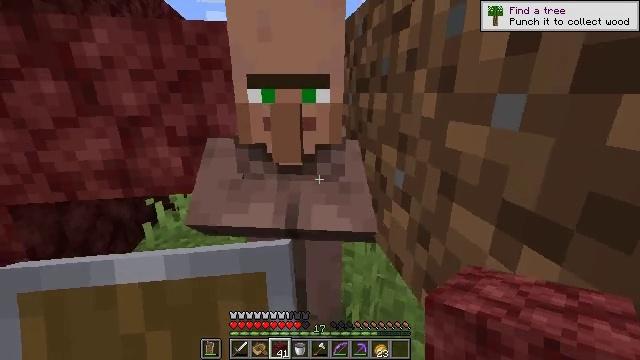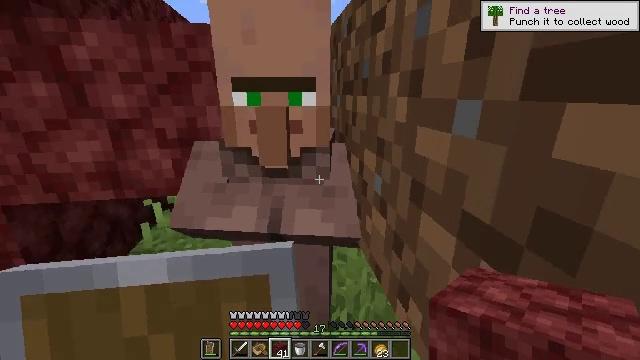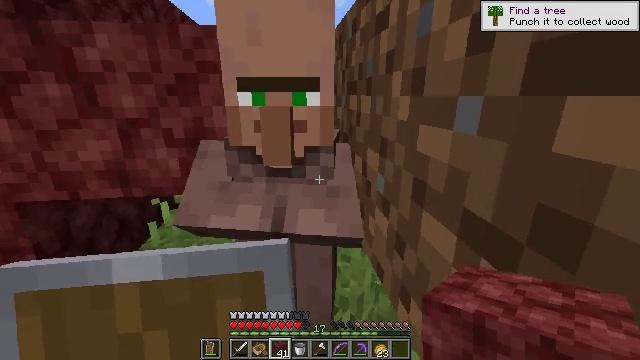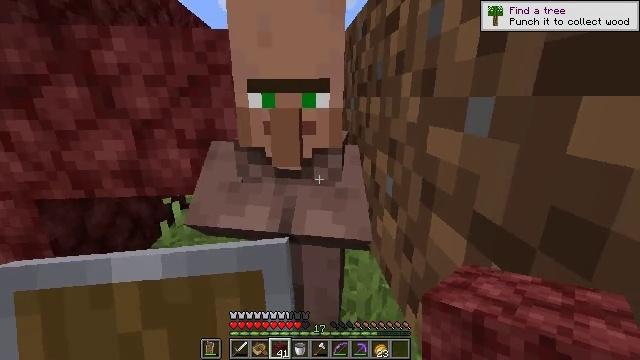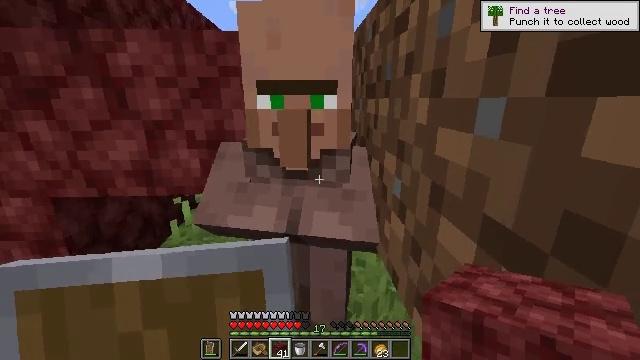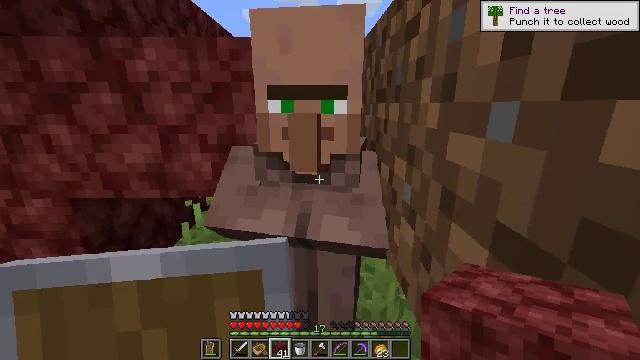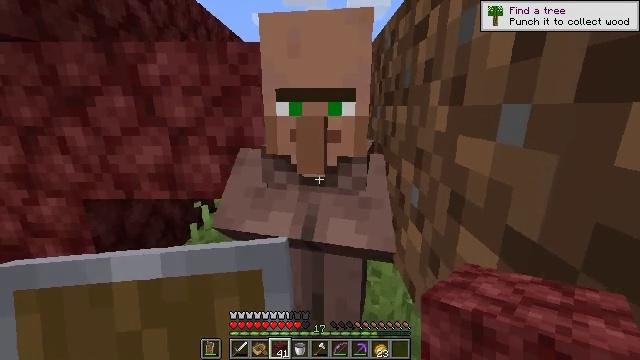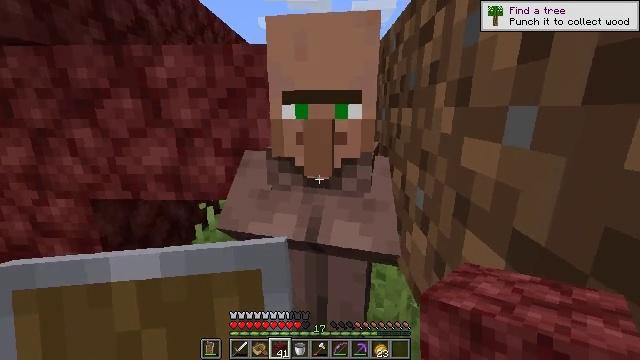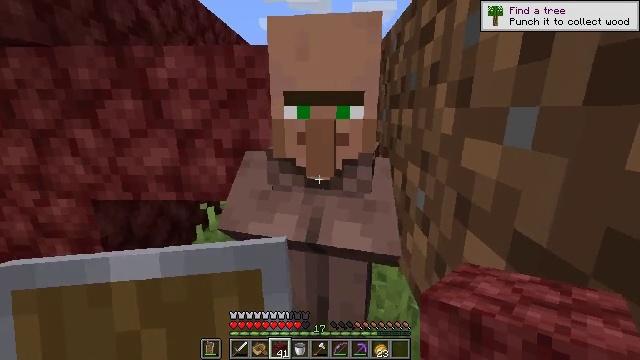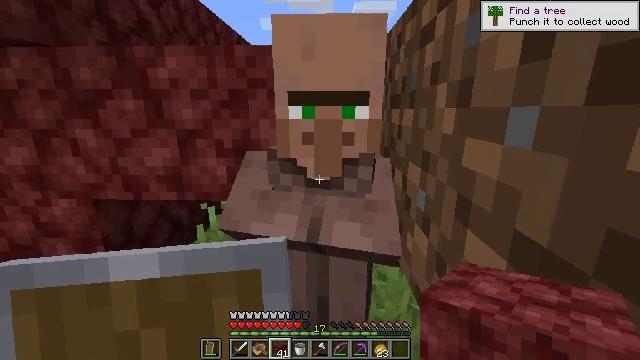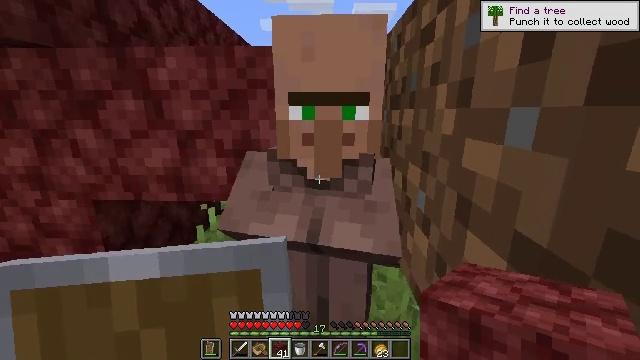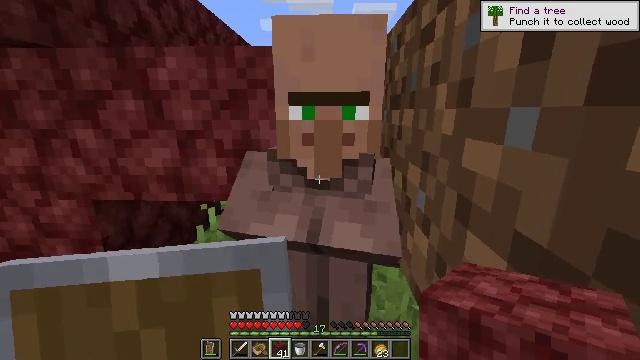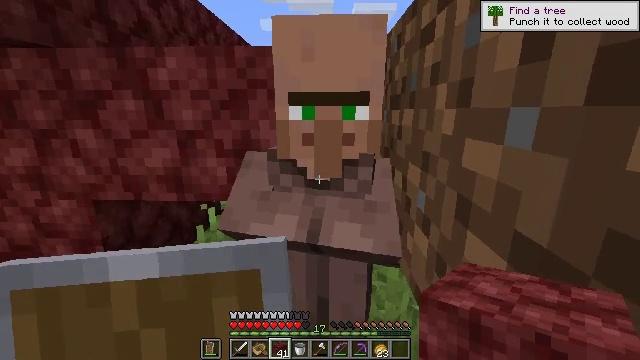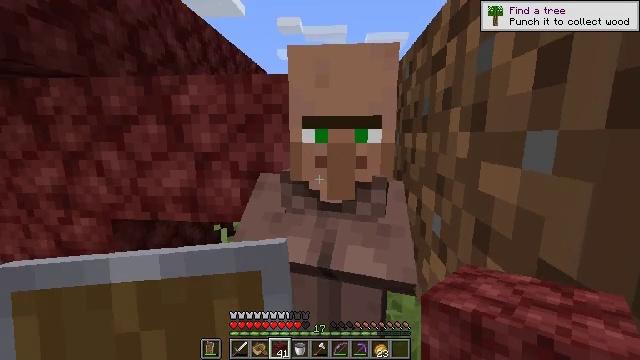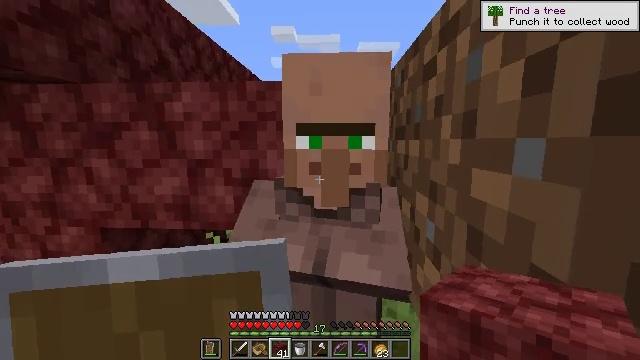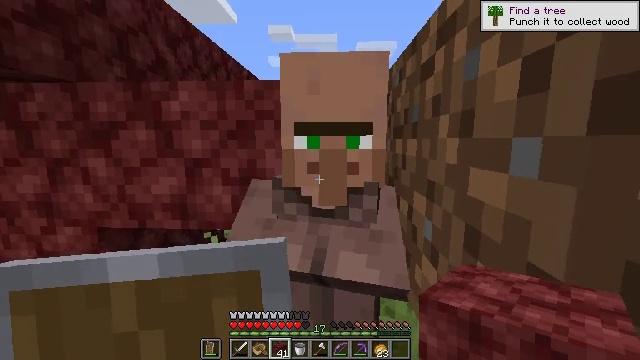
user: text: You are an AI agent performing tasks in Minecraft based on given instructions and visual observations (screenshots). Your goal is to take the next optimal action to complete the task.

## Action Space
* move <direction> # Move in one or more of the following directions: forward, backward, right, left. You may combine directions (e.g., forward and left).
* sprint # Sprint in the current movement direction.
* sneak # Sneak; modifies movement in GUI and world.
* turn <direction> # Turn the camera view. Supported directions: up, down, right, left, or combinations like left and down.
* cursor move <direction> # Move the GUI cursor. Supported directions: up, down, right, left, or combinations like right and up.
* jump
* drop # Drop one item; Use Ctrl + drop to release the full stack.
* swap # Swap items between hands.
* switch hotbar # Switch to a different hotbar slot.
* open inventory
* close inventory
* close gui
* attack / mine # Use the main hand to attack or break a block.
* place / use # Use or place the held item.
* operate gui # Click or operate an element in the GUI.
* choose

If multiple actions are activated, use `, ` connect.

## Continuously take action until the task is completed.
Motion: motion action
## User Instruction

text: Collect the grass from the surface.
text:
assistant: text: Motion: turn left
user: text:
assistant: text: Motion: turn left
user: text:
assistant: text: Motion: turn left
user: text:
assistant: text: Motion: turn left
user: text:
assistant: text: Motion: turn left and up
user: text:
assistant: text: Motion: turn left
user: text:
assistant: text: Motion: turn left
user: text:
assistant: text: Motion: no_op
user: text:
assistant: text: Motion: no_op
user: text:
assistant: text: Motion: no_op
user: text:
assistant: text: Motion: no_op
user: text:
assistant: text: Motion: no_op
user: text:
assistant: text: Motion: turn left and up
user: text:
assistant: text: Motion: turn right and up
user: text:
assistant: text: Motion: no_op
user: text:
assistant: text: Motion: turn left
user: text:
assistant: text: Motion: no_op
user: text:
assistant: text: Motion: turn right
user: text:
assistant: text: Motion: turn down
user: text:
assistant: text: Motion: no_op
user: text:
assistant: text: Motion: no_op
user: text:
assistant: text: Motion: no_op
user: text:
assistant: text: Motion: no_op
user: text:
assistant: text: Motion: no_op
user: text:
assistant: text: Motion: no_op
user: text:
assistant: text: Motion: no_op
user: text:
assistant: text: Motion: no_op
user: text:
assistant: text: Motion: no_op
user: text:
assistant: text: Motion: no_op
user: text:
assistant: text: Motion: no_op